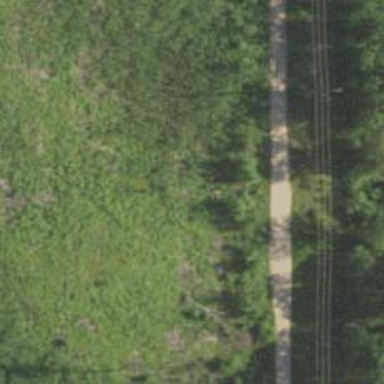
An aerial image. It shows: Abandoned railway with historical significance.